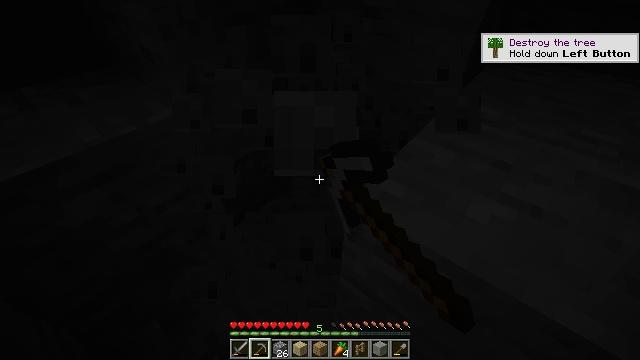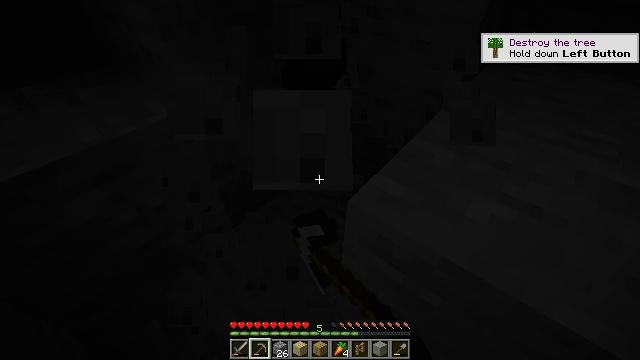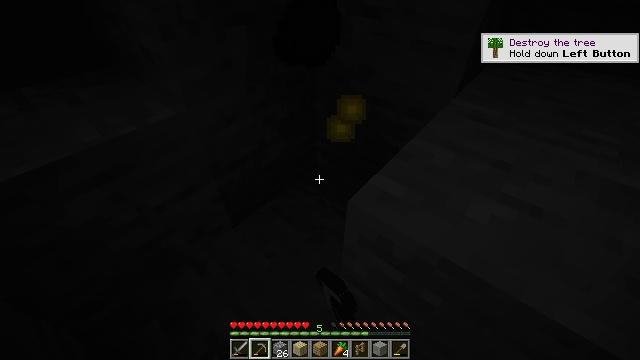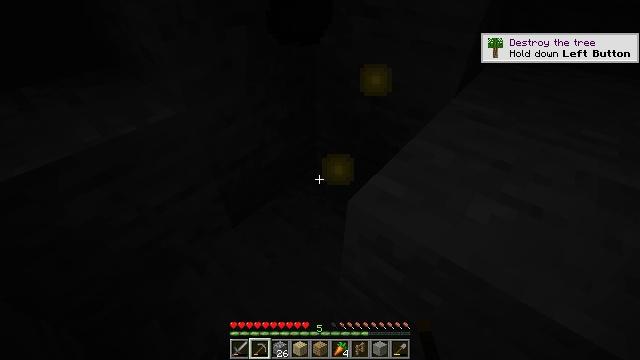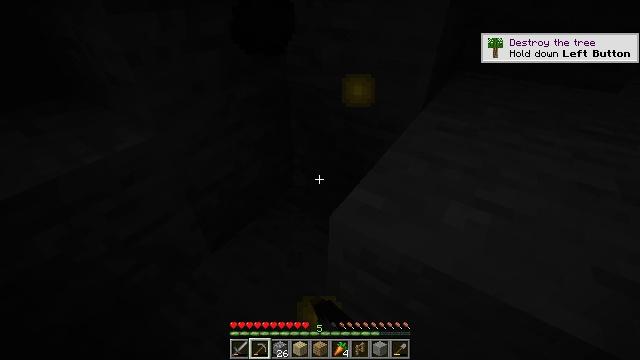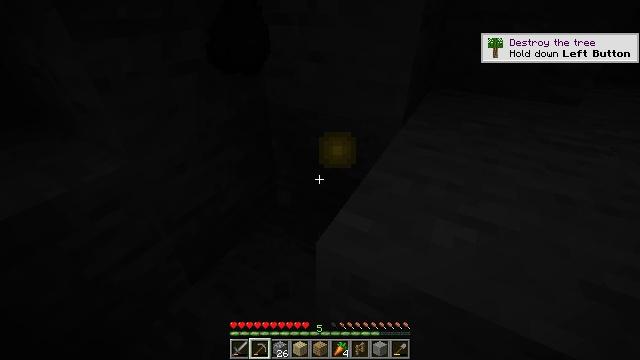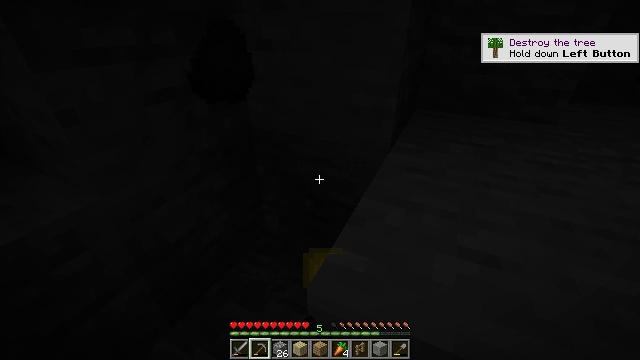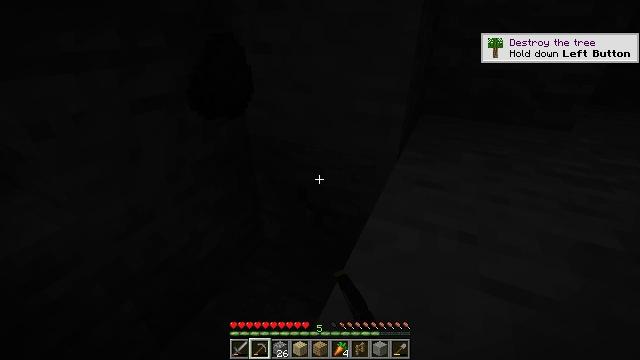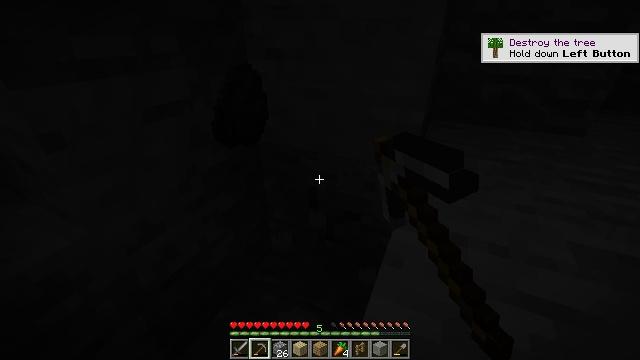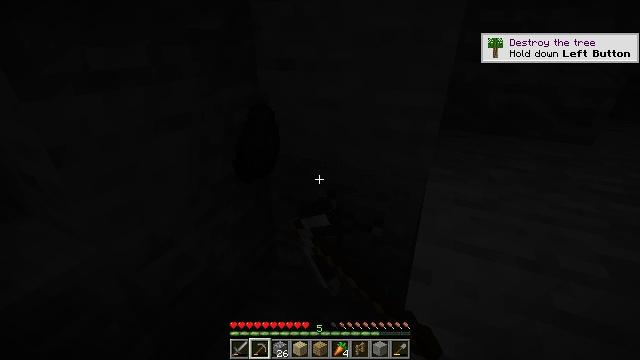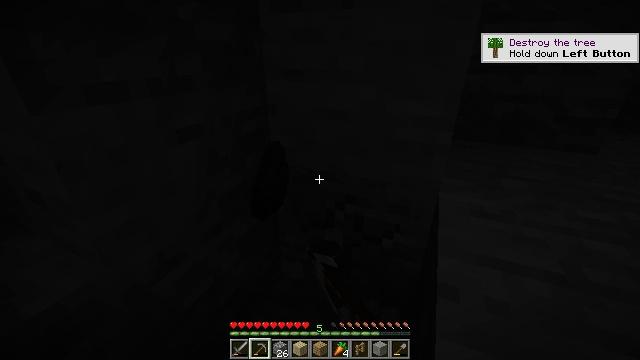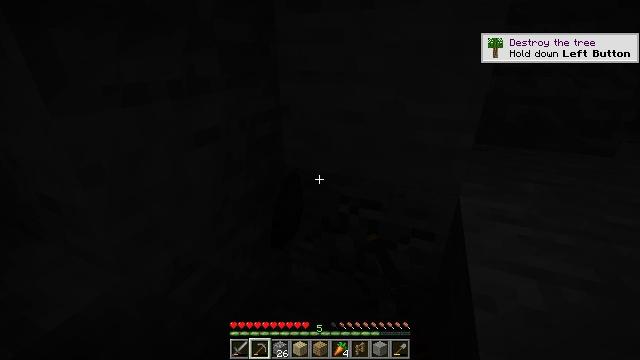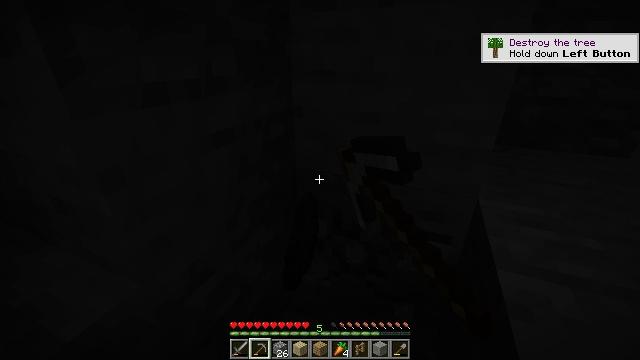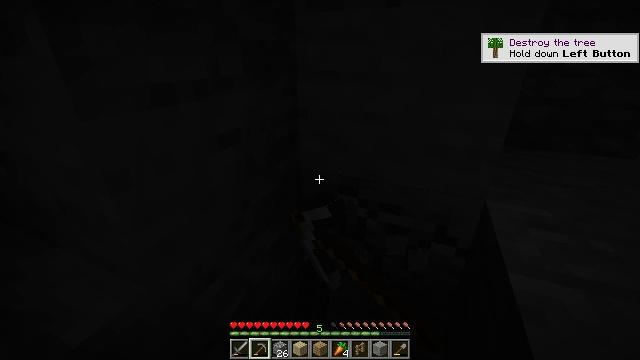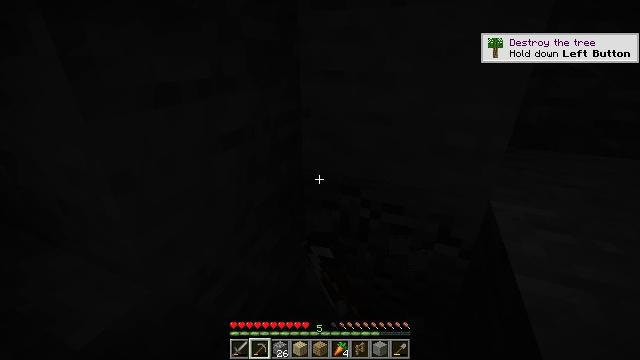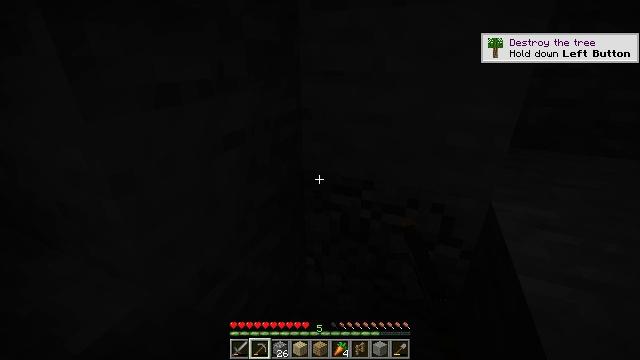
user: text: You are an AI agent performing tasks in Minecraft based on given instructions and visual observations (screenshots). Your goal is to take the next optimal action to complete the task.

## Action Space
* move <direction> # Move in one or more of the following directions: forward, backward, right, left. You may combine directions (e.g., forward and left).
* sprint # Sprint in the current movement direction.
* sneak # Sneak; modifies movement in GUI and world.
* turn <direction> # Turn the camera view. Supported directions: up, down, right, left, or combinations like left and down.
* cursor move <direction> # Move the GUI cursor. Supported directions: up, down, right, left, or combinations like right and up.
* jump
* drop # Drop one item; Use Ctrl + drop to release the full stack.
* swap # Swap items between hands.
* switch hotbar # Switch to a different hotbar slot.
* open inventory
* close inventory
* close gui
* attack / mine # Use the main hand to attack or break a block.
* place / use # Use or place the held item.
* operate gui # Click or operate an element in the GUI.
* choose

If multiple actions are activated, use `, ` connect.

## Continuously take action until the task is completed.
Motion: motion action
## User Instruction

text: Break the stone block.
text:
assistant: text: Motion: attack / mine
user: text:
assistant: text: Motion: attack / mine
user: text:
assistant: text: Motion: attack / mine
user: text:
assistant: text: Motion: turn right and up, attack / mine
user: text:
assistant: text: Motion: move forward, turn right and up, attack / mine
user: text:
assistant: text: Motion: move forward, turn right and up, attack / mine
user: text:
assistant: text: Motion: move forward, attack / mine
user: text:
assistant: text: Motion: move forward, attack / mine
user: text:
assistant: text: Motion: move forward, turn up, attack / mine
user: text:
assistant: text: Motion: move forward, turn right and up, attack / mine
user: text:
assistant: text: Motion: move forward, attack / mine
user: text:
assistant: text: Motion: attack / mine
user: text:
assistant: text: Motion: attack / mine
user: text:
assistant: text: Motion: attack / mine
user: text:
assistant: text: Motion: attack / mine
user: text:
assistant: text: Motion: attack / mine
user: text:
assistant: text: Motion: turn down, attack / mine
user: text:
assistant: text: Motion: turn down, attack / mine
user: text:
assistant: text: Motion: turn down, attack / mine
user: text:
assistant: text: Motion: attack / mine
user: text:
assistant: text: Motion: turn right, attack / mine
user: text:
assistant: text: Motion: attack / mine
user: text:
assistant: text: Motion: attack / mine
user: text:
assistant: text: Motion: attack / mine
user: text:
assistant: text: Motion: attack / mine
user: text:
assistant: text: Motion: attack / mine
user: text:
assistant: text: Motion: attack / mine
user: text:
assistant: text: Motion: attack / mine
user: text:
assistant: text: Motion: attack / mine
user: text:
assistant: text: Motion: attack / mine